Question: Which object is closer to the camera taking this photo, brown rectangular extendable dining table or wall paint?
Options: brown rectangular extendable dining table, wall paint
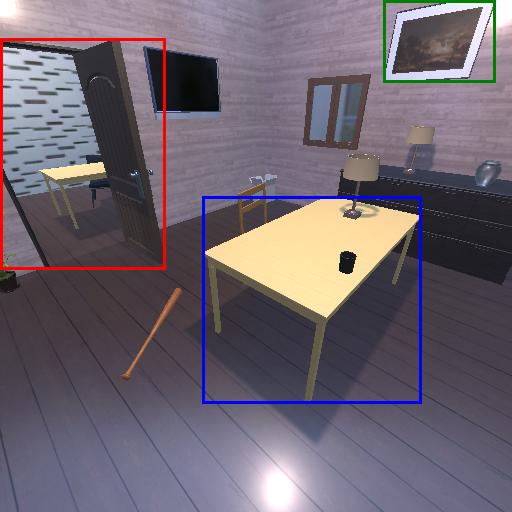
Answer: brown rectangular extendable dining table